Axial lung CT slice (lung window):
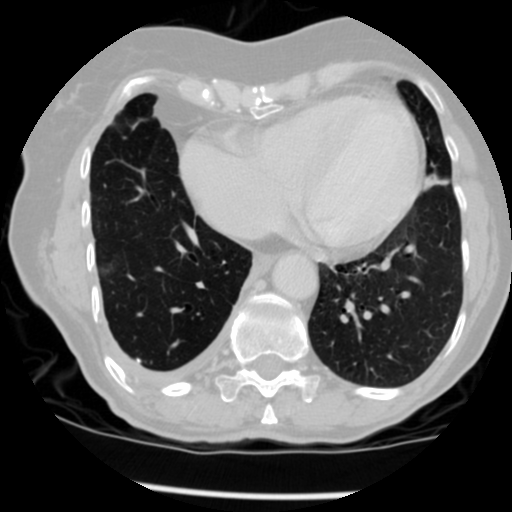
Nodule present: no